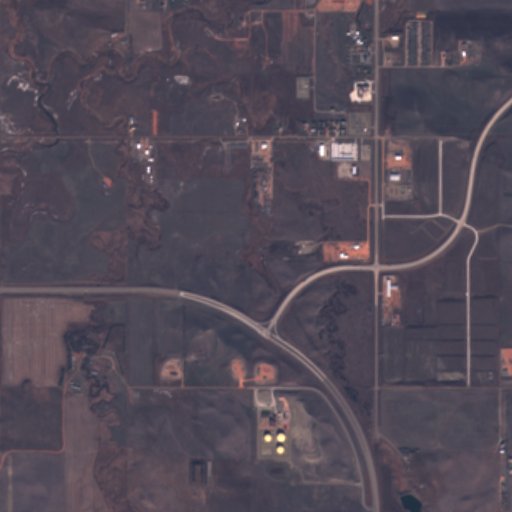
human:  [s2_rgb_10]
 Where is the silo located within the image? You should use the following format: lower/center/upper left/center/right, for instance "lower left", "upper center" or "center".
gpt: The silo is located in the upper of the image.
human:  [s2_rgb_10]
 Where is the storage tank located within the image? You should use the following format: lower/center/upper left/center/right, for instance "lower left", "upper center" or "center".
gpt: The storage tank is located in the lower center of the image.
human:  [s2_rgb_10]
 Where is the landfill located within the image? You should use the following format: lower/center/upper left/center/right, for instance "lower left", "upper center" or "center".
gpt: There is no landfill in the image.